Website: bh-photo
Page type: address-validator
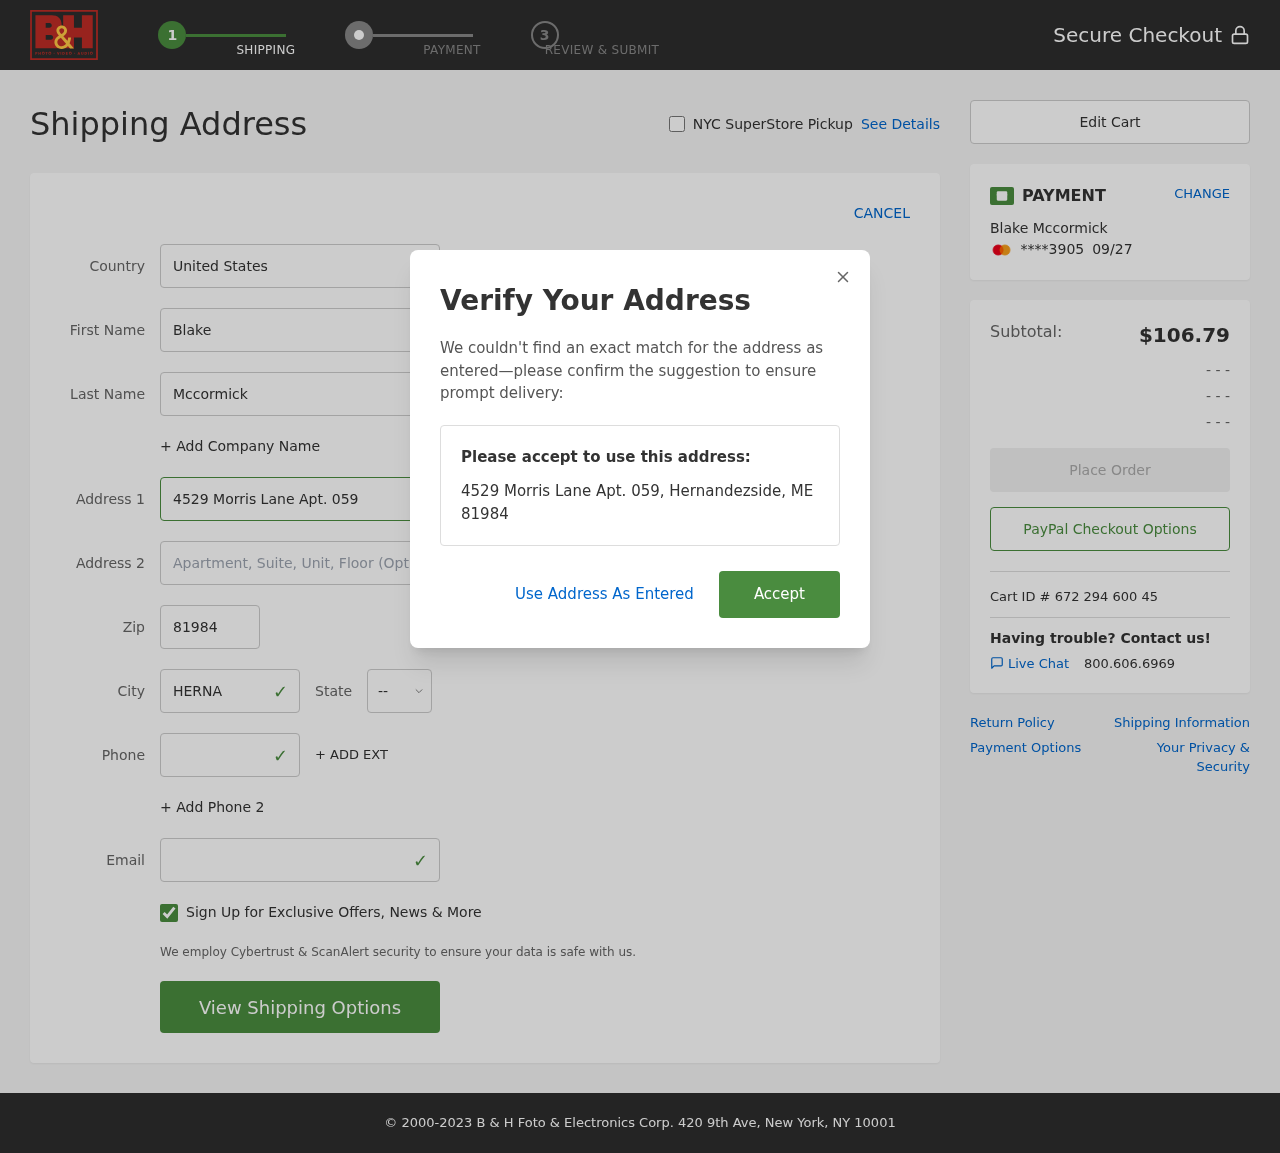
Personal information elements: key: PII_CARD_EXPIRY
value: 09/27
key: PII_CARD_LAST4
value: ****3905
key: PII_CITY
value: Hernandezside
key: PII_COUNTRY
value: United States
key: PII_EMAIL
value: blake_mccormick@hotmail.com
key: PII_FIRSTNAME
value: Blake
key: PII_FULLNAME
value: Blake Mccormick
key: PII_LASTNAME
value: Mccormick
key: PII_PHONE
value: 3996209712
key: PII_POSTCODE
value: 81984
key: PII_STATE_ABBR
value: ME
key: PII_STREET
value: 4529 Morris Lane Apt. 059
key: PII_CITY_STATE_ZIP
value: Hernandezside, ME 81984
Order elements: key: ORDER_SUBTOTAL
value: $106.79
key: ORDER_ID
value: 672 294 600 45